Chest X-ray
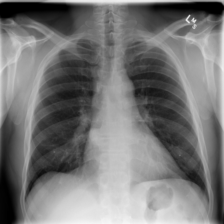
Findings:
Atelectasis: negative
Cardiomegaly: positive
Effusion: positive
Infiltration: negative
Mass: negative
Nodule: positive
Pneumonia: negative
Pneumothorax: negative
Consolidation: negative
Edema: negative
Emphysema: negative
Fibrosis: negative
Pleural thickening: negative
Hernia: negative